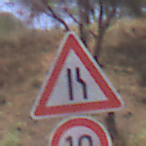
Verkehrszeichen: EinseitigVerengteFahrbahnRechts
Zusatzzeichen unten: Geschwindigkeit10
Umgebung: Outdoor, RoadRail
Tageszeit: Midday
Wetter: Clear
Licht: Natural
Jahreszeit: NotSpecified
Kontrast: HighContrast